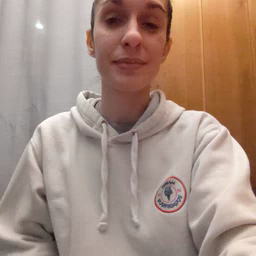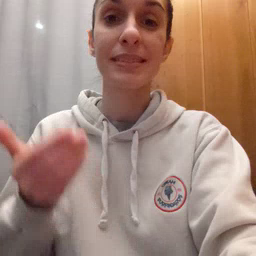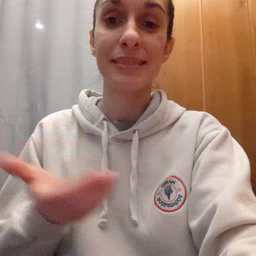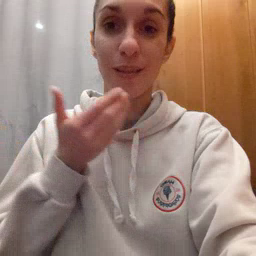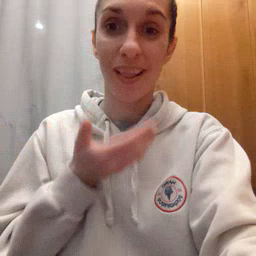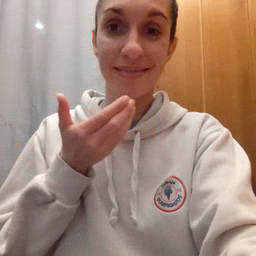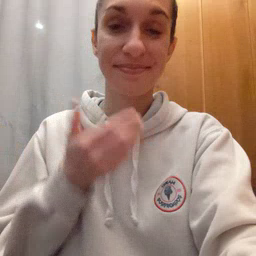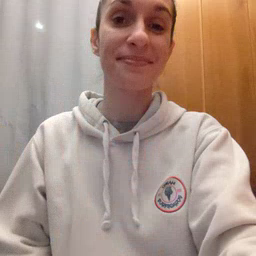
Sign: cereal